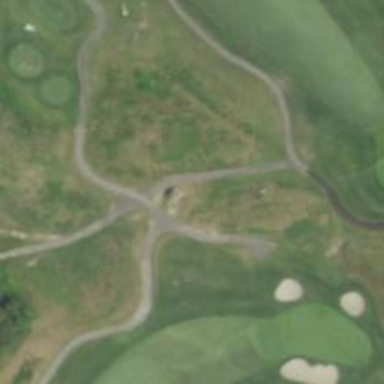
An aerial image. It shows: Pathway for golfing.